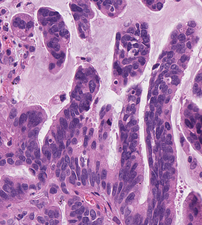
Tumor epithelial tissue: yes
Tumor-associated stroma tissue: yes
Normal tissue: no